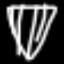
Label: diamond